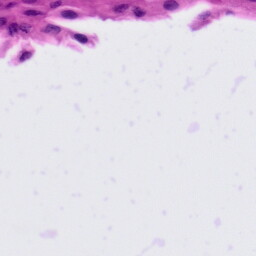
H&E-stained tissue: Tonsil